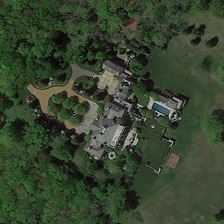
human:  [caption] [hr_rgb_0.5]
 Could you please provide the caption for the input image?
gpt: there is a house and a garden on a lawn among the forest .

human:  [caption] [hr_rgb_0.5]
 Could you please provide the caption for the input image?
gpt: it is a lush wood next to this house with a lawn in front of it .

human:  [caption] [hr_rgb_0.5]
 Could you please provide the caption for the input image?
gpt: there is a house and a garden on a lawn among the forest .

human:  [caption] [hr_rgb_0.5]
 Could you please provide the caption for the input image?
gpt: there is a house and a garden on a lawn among the forest .

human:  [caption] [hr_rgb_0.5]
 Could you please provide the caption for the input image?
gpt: a building is surrounded by many green trees and meadows .